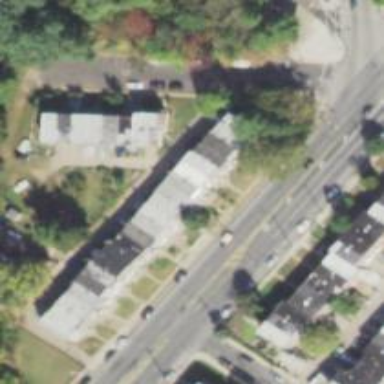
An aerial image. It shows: Alley classified as service road.